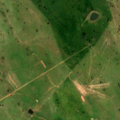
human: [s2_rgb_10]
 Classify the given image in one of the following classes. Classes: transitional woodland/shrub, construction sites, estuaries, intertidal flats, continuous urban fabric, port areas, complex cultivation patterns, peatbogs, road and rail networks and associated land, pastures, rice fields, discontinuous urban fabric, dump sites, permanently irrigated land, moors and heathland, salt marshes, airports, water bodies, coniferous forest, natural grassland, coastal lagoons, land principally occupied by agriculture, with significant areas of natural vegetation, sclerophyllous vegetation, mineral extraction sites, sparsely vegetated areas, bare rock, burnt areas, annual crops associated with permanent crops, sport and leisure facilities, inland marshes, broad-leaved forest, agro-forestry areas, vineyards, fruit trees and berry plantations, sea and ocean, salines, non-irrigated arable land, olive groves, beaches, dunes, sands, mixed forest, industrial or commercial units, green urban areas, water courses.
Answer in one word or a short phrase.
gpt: pastures, transitional woodland/shrub